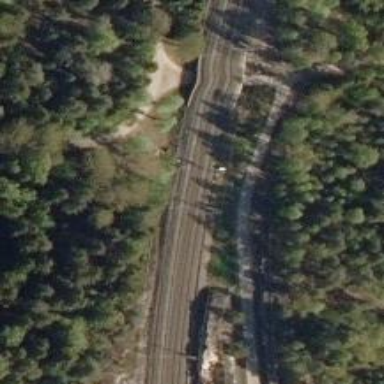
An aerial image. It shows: Railway signal.